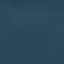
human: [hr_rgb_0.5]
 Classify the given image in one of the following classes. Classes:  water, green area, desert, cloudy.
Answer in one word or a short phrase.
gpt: water